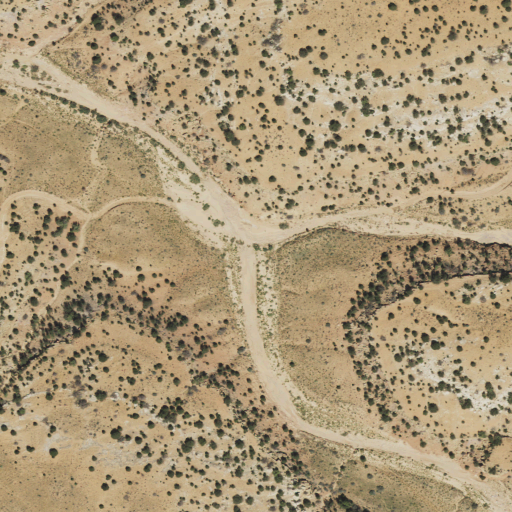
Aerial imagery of valley in Utah named Beef Basin Wash containing shrub and evergreen forest